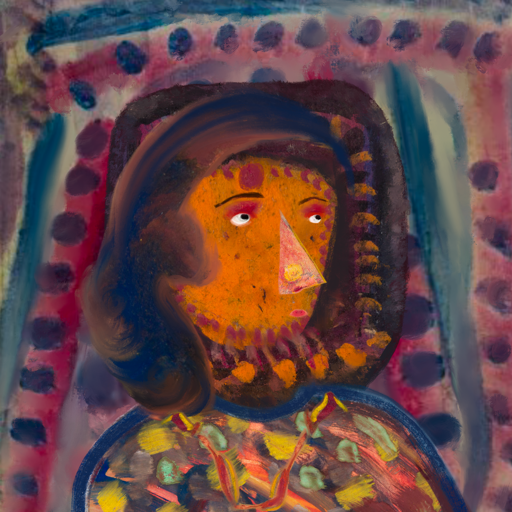
Background: HillGirl, Head And Neck Side: Doll_w_Hair, Face Side: Irani, Bust: Mother_And_Son_Mother, Hair Side: Mother_And_Son_Son, Head Accessory: Blank, Second Necklace: Gypsy_Mother_1, Necklace: Blank, Baby: Blank